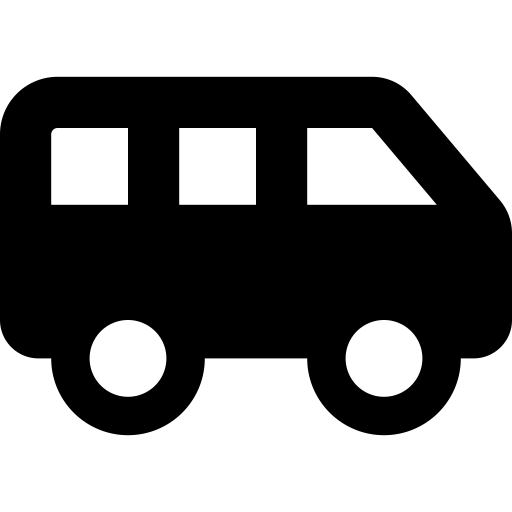
Tags: icon, FontAwesome, fa-icon, solid, van, shuttle